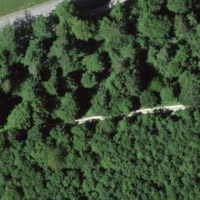
EUNIS habitat code: 41
Species observed at this site:
Aegopodium podagraria